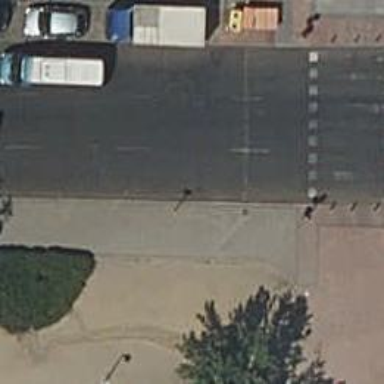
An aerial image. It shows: Secondary road with asphalt surface. It has cycle lane on the left and bus lane on the right.